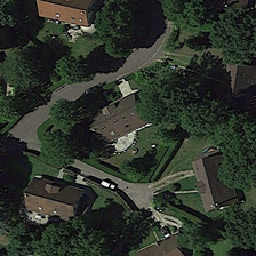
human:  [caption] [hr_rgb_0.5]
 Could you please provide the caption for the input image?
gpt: this community contains six houses and several lush trees .

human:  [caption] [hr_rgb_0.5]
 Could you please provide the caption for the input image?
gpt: Black and red cottages distribute along the way.

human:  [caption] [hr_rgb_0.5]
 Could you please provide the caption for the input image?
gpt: Red and black cabins

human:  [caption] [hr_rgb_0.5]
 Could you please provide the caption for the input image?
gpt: Red and black huts are distributed along the road.

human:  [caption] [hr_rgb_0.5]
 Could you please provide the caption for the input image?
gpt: Black and red cottages are distributed along the way.